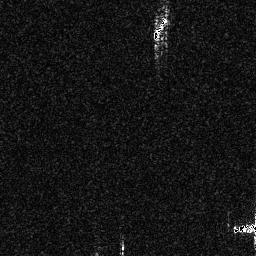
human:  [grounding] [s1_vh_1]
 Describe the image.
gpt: In the satellite image, there is  <ref>1 small ship </ref> <box>[[58, 5, 65, 15, 0]]</box> located at top.